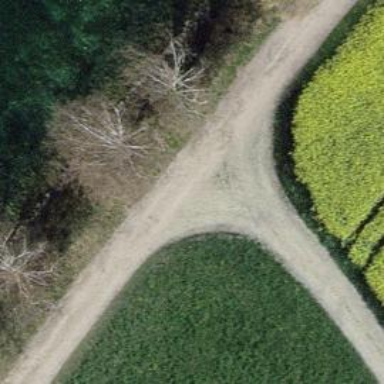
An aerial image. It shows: Track with grade 2 gravel surface.